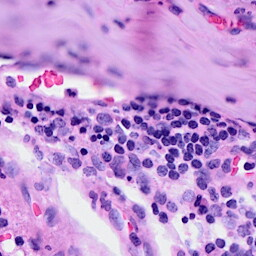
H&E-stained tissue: Breast